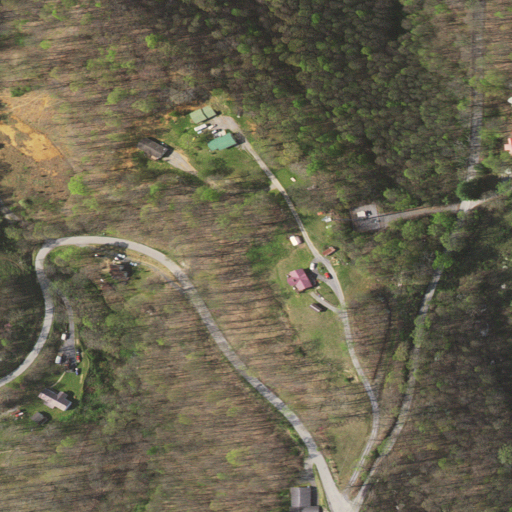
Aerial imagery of ridge(s) in Virginia named Smith Ridge containing deciduous forest, open development, low intensity development, shrub, medium intensity development, pasture, and grassland